Question: I have a Silverlight 5 Listbox inside a Star sized grid column and within the Listbox DataTemplate another Grid.
What I want to do is to fill the available space in the DataTemplate grid for the second column. As shown in the image below its only filling to the extend of the contained text.
How do I get the content to fill the available space?
'''
<ListBox x:Name="TopFaultsListBox" Margin="2" ItemsSource="{Binding TopFaults, Mode=OneWay}"
ScrollViewer.HorizontalScrollBarVisibility="Disabled" SelectedIndex="-1" Background="{x:Null}"
BorderThickness="5" BorderBrush="#FFB1925C" HorizontalAlignment="Stretch" HorizontalContentAlignment="Stretch" VerticalAlignment="Stretch" VerticalContentAlignment="Stretch" >
<ListBox.ItemTemplate>
<DataTemplate>
<Grid Background="#FFE29826">
<Grid.ColumnDefinitions>
<ColumnDefinition Width="Auto"/>
<ColumnDefinition Width="*" />
</Grid.ColumnDefinitions>
<Grid.RowDefinitions>
<RowDefinition/>
<RowDefinition/>
<RowDefinition/>
</Grid.RowDefinitions>
<TextBlock x:Name="FailureCount" Foreground="Red" FontSize="40" Grid.Row="0" Grid.RowSpan="3" Text="{Binding FaultCount}" Margin="10"/>
<TextBlock x:Name="AssemblyName" FontSize="20" Text="{Binding AssemblyName}" Grid.Column="1" Grid.Row="1"/>
<TextBlock x:Name="FaultInformation" FontSize="20" Text="{Binding FaultInformation}" Grid.Column="1" Grid.Row="2"/>
</Grid>
</DataTemplate>
</ListBox.ItemTemplate>
</ListBox>
'''

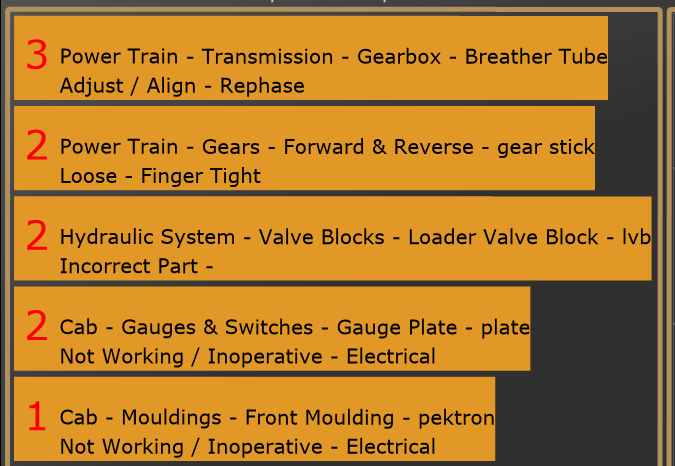
Answer: You need to specify the 'HorizontalContentAlignment' in the 'ItemContainerStyle' of the ListBox and set it to 'Stretch'. The default value is Left.
'''
<ListBox.ItemContainerStyle>
<Style TargetType="ListBoxItem">
<Setter Property="HorizontalContentAlignment" Value="Stretch" />
</Style>
</ListBox.ItemContainerStyle>
'''